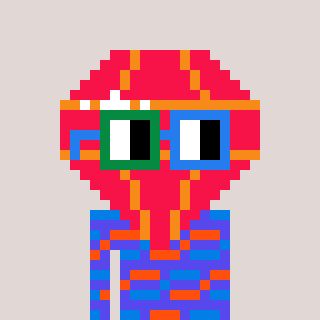
a pixel art character with square green and blue glasses, a red diamond-shaped head and a computerblue-colored body on a warm background